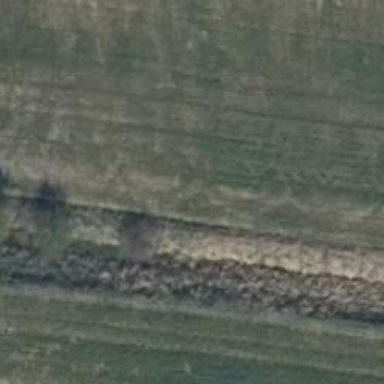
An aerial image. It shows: Row of deciduous broadleaved trees.